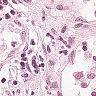
Metastatic tissue present: no